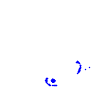
Particle: kaon